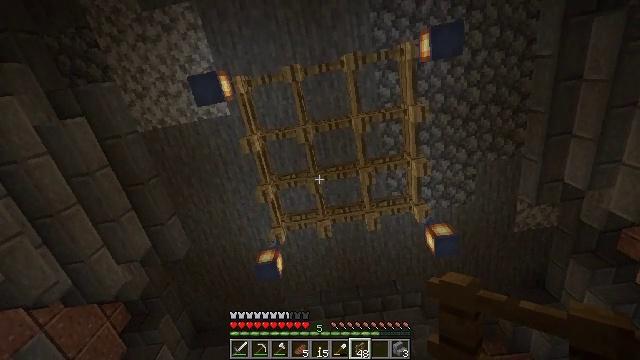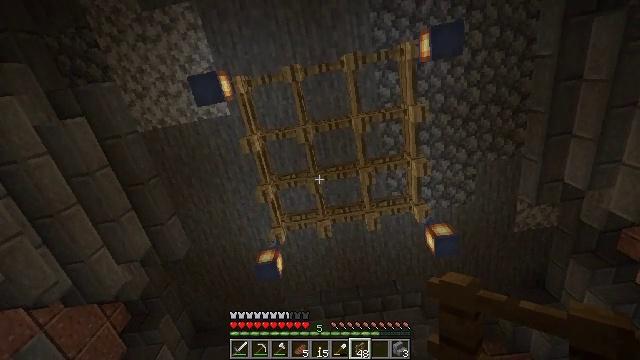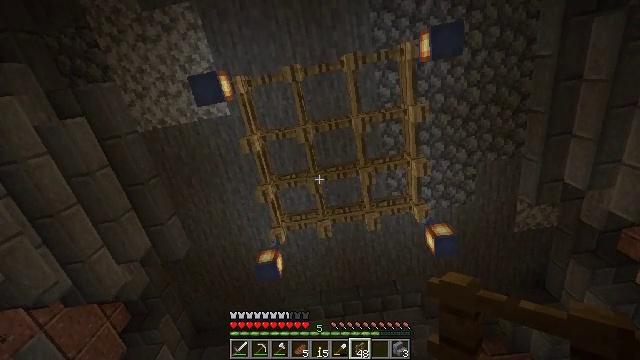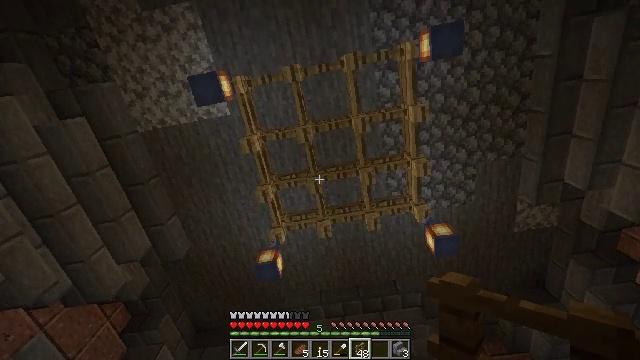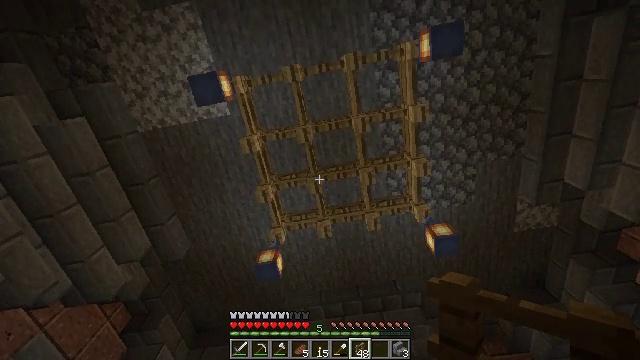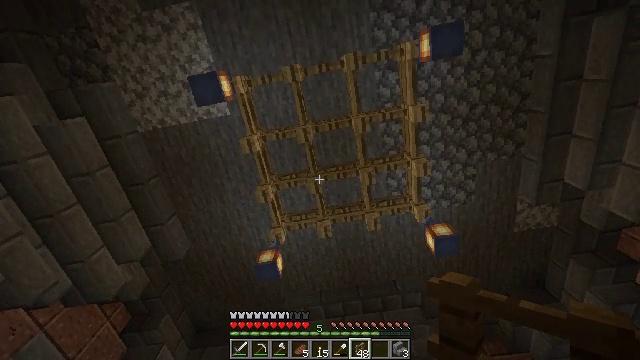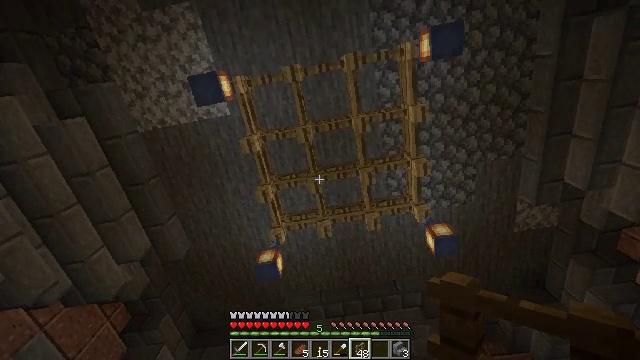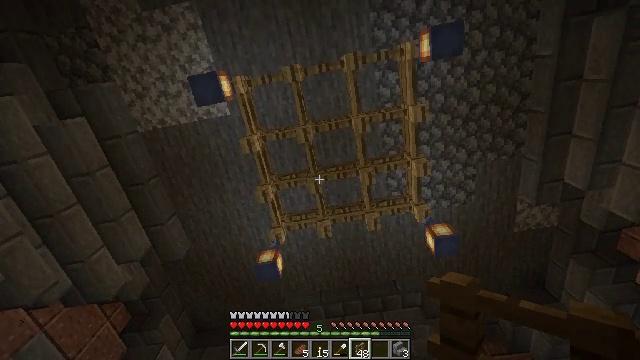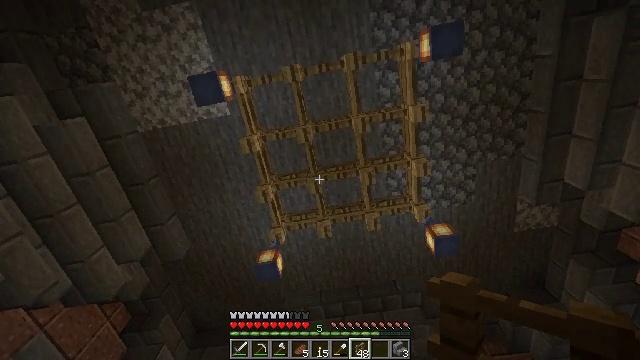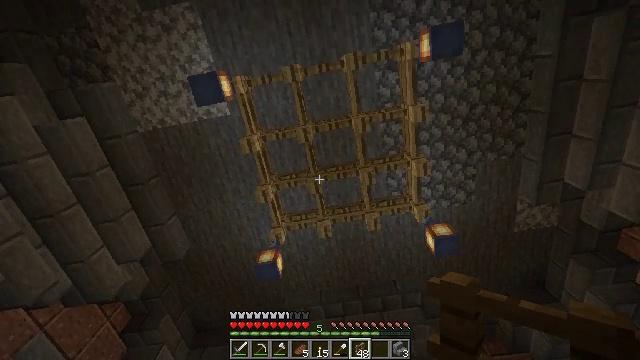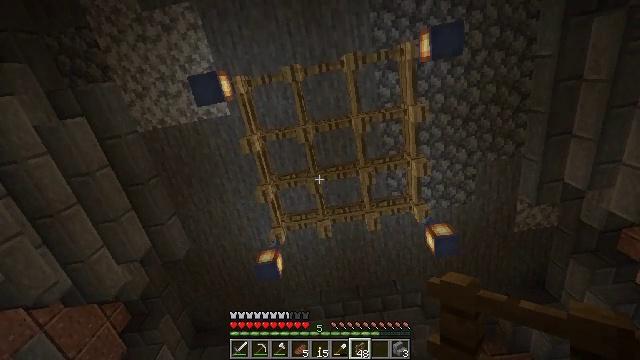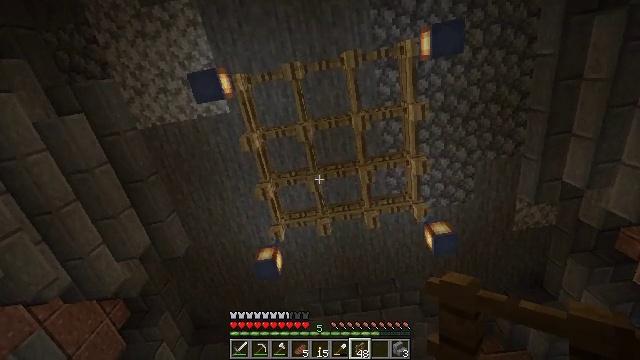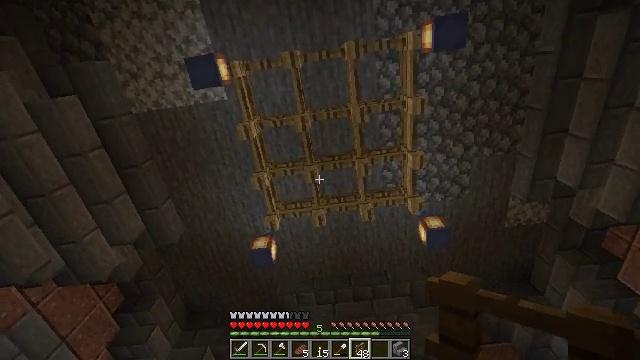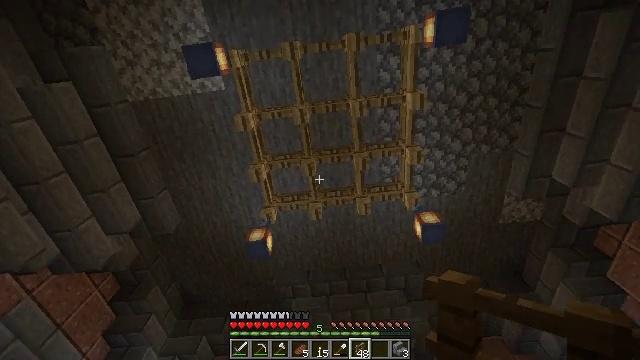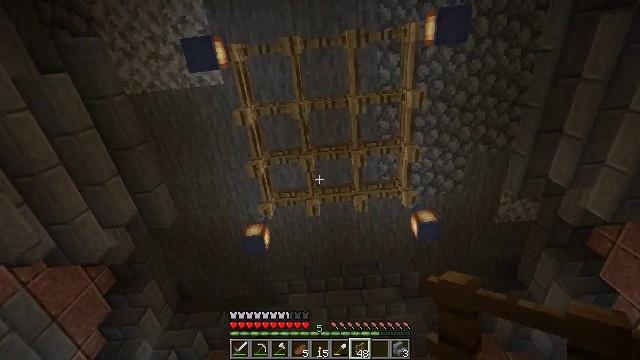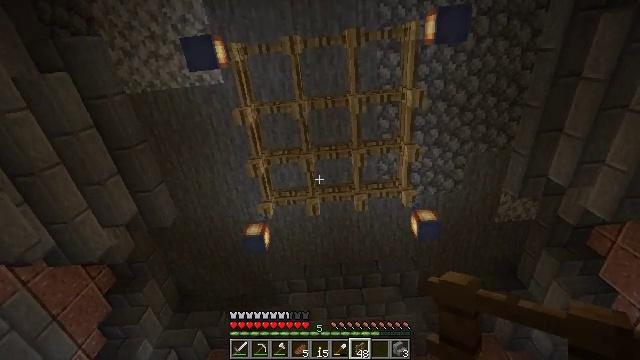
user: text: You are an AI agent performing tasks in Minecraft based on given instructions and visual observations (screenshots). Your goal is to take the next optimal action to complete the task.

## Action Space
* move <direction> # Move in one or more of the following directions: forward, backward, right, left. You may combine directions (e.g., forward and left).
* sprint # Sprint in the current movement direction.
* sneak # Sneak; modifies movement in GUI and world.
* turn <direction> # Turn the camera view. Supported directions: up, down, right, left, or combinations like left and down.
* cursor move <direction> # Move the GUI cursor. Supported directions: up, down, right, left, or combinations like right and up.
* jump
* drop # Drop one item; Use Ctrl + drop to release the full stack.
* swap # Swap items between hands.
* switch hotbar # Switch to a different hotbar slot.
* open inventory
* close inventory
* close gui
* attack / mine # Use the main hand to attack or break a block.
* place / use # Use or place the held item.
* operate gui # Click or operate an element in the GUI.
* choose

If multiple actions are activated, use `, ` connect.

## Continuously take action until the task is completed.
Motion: motion action
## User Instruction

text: Use a crafting table to make light blue dye.
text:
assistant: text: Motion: no_op
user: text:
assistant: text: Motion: no_op
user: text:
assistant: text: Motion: no_op
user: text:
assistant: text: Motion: no_op
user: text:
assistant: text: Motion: no_op
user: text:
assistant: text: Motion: no_op
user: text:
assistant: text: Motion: no_op
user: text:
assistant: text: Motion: no_op
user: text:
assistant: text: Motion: no_op
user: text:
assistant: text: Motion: no_op
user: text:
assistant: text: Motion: no_op
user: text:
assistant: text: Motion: turn right and down
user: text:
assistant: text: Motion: turn right and down
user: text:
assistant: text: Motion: turn right
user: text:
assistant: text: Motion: no_op
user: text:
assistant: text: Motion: turn down
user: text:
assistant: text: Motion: no_op
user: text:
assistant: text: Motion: no_op
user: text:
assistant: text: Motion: no_op
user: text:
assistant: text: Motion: no_op
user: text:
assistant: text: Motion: no_op
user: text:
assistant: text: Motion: turn down
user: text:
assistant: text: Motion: turn down
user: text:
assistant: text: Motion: turn down
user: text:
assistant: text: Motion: turn down
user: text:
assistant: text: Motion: turn down
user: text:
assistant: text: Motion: turn left and down
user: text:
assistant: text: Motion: turn left and down
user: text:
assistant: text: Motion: turn left and down
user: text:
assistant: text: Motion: turn left and down